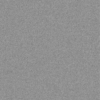
Label: dusty